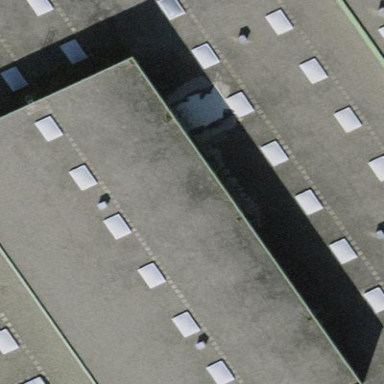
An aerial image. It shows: Industrial building.